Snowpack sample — Loveland Pass, Silver Plume, Colorado, USA (2/11/26, 12:00 PM MST)
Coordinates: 39.663, -105.886
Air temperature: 35 °F
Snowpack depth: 82 cm
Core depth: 20 cm
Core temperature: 17.6 °F
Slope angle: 13°, slope face: 12°
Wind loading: high
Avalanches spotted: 1
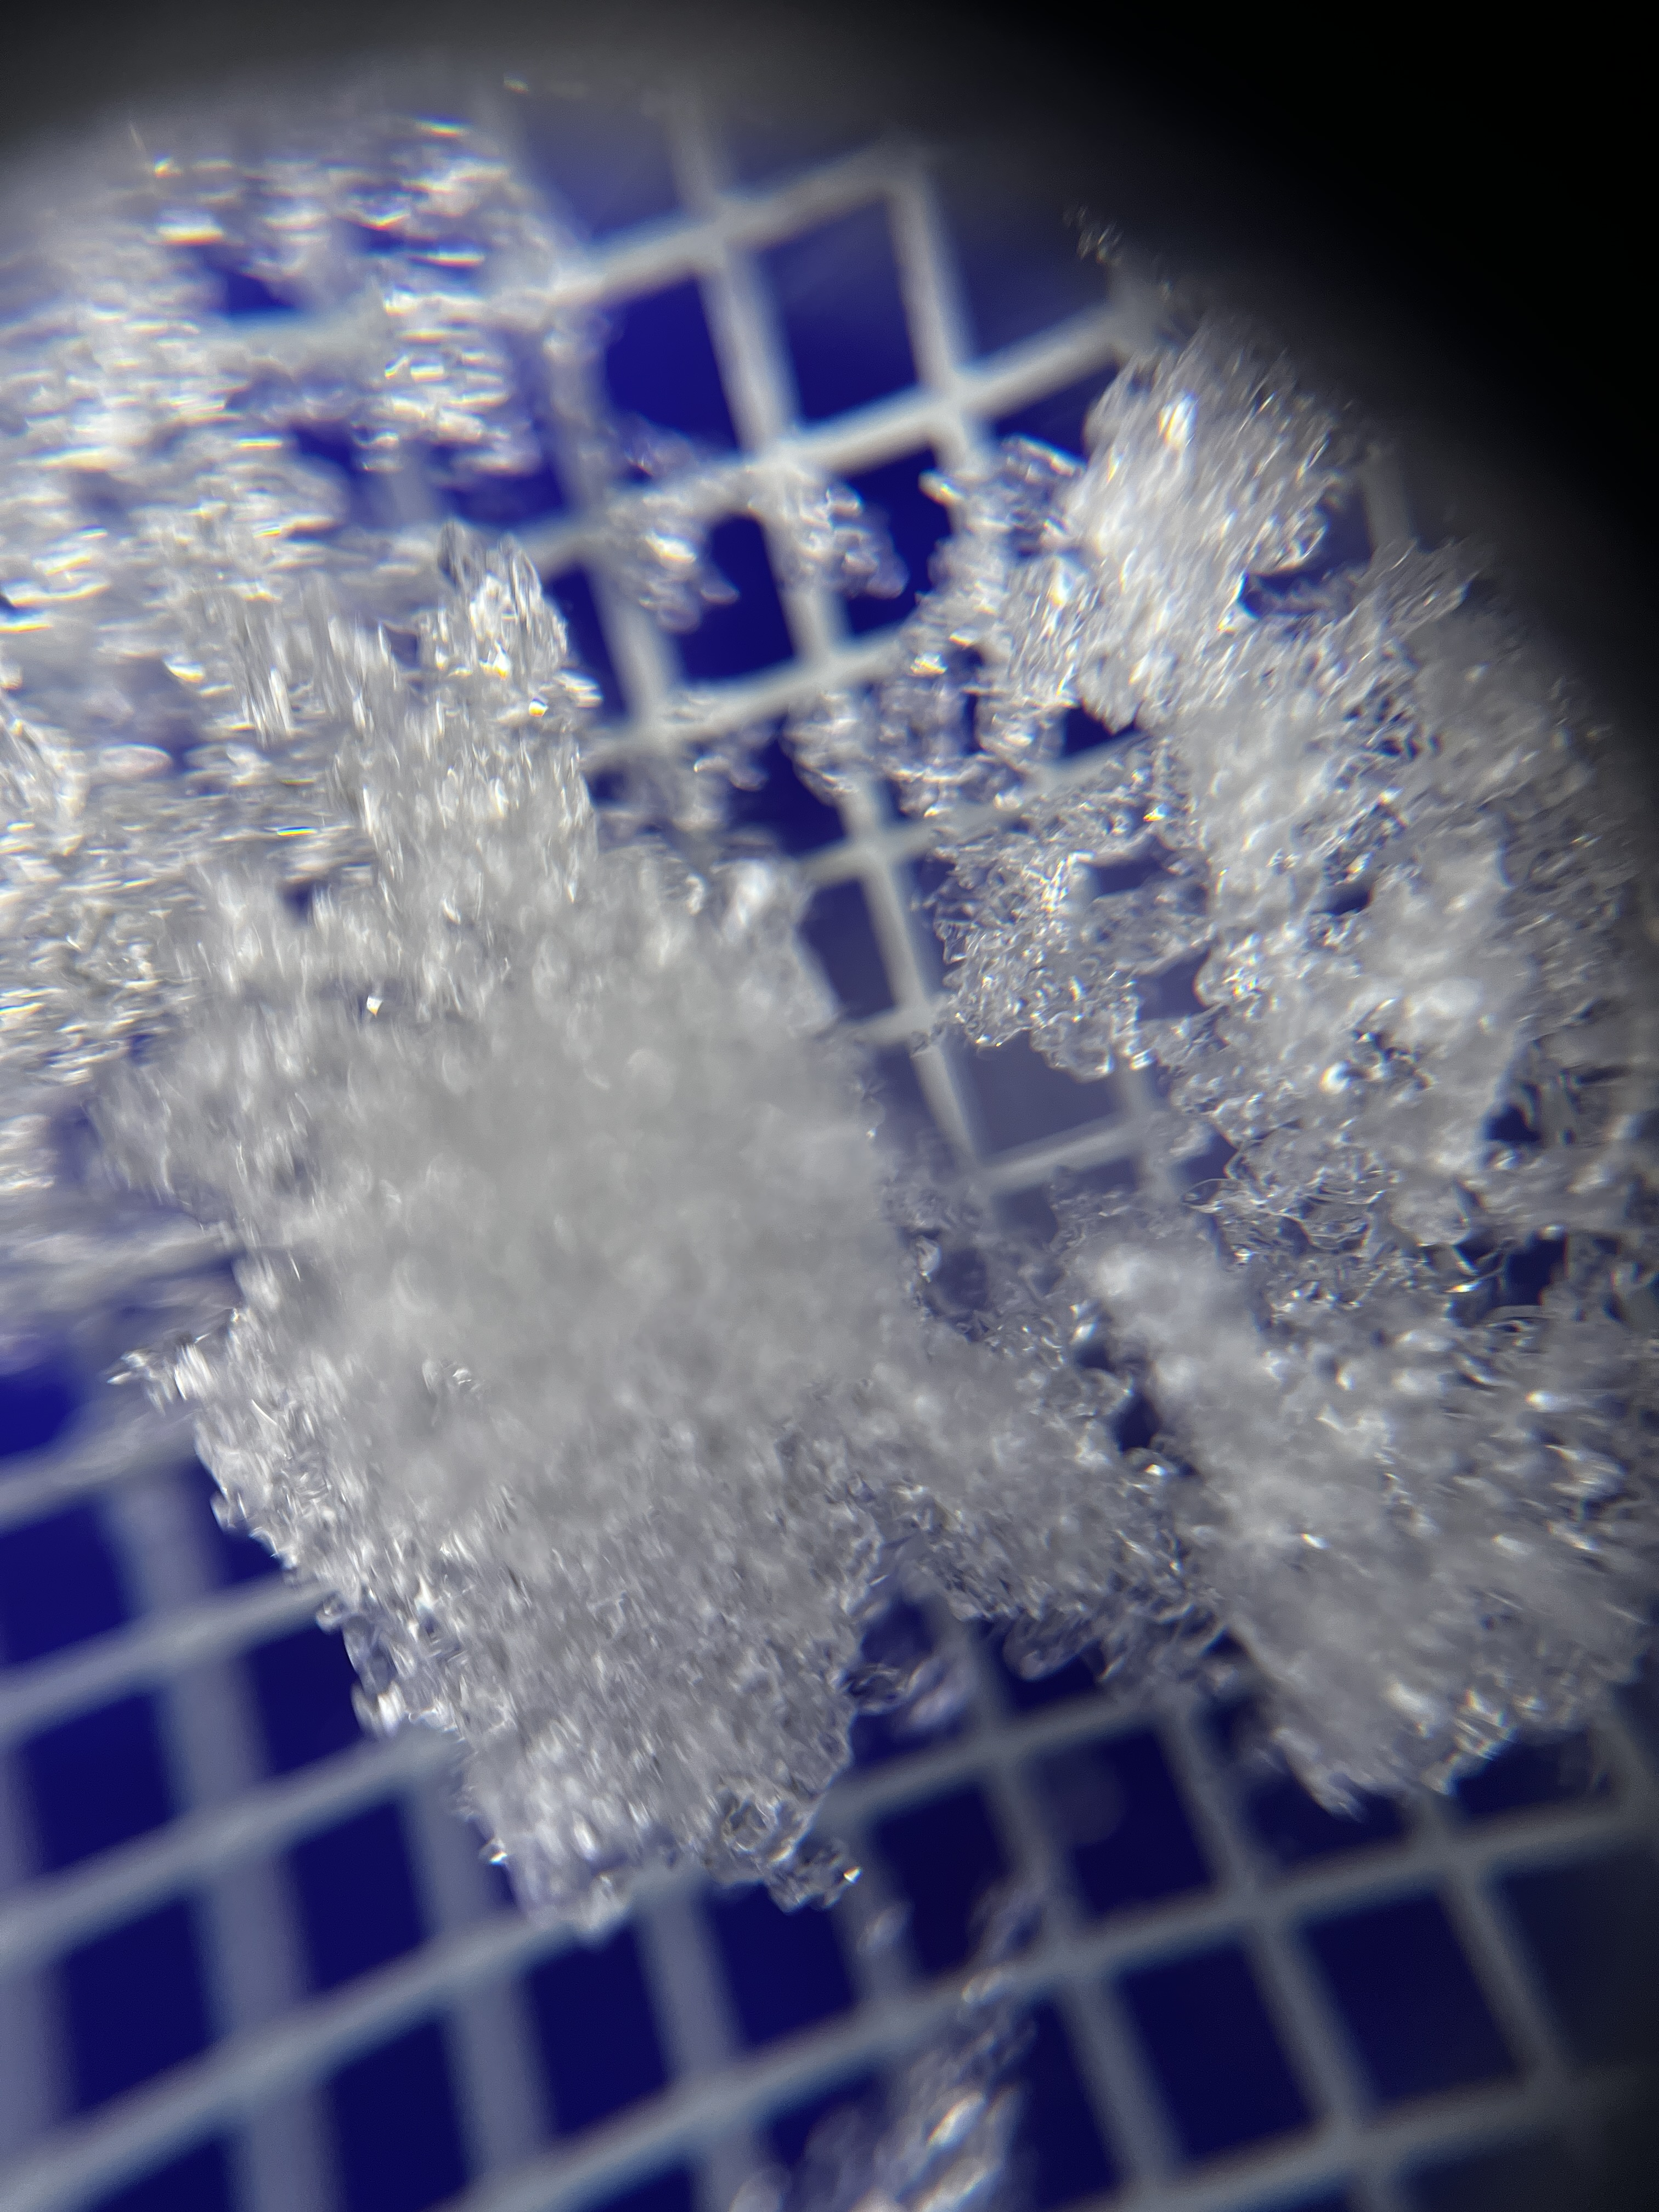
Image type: magnified_profile
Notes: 1 small avalanche spotted on the north side of the bowl, lots of wind loading